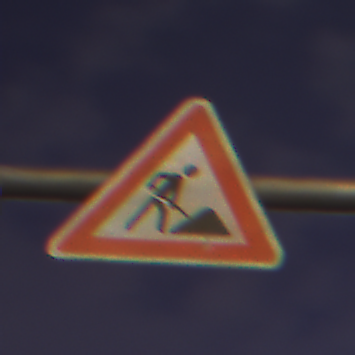
Verkehrszeichen: Arbeitsstelle
Umgebung: Outdoor, Urban
Tageszeit: Night
Wetter: PartlyCloudy
Licht: Natural
Jahreszeit: NotSpecified
Kontrast: HighContrast